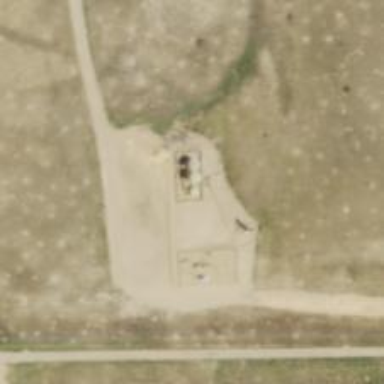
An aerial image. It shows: Storage tank with man-made structure.